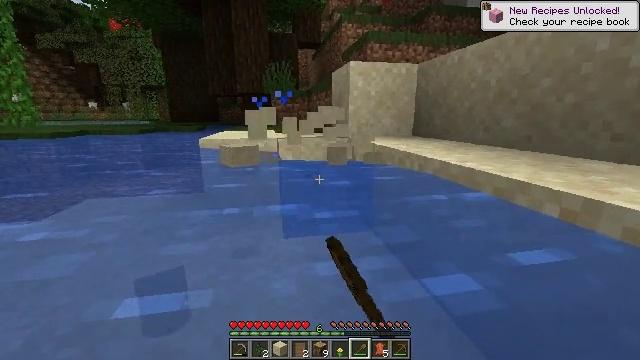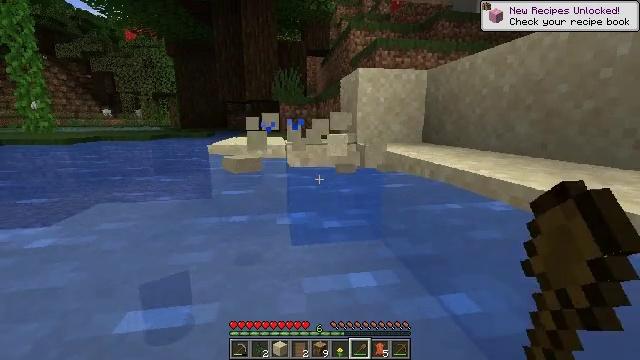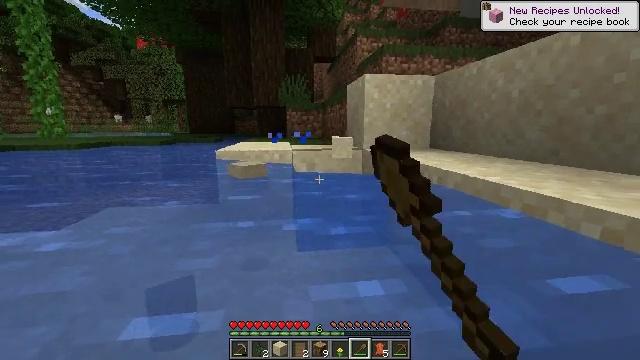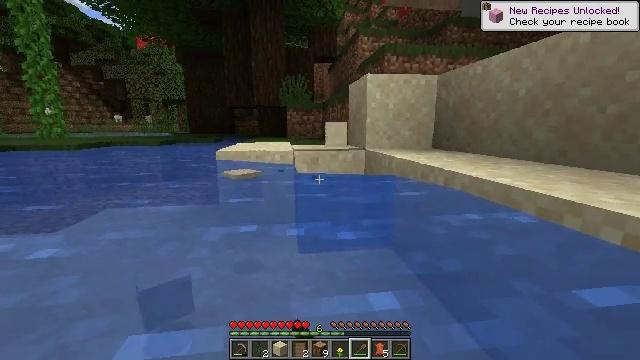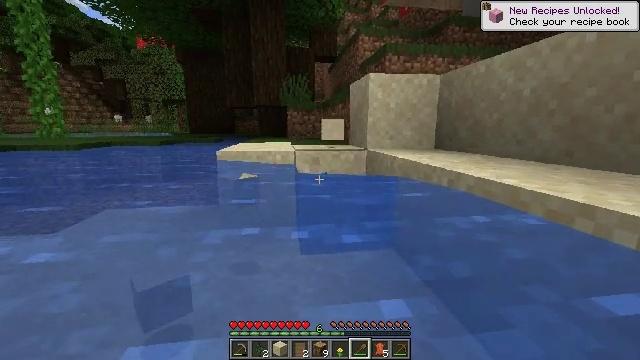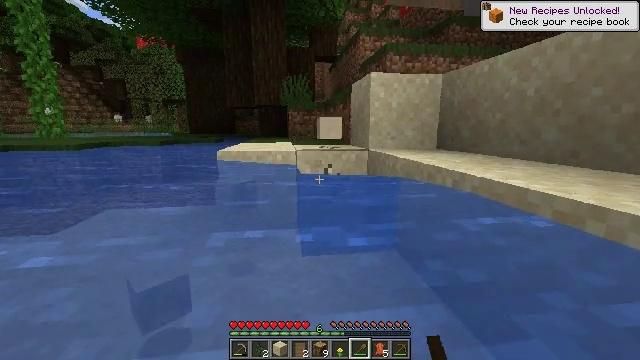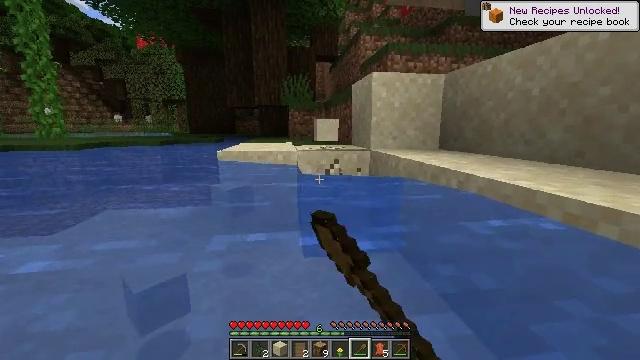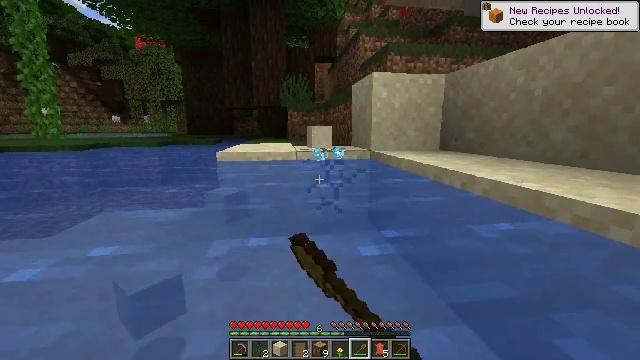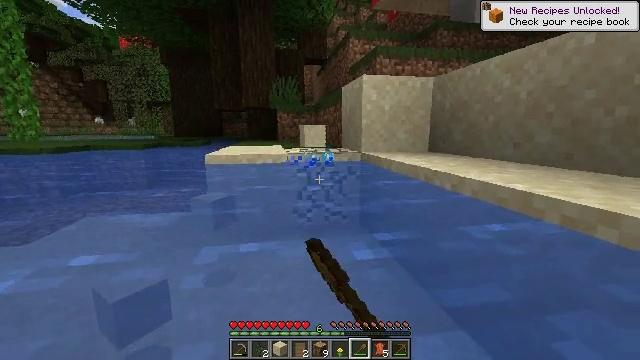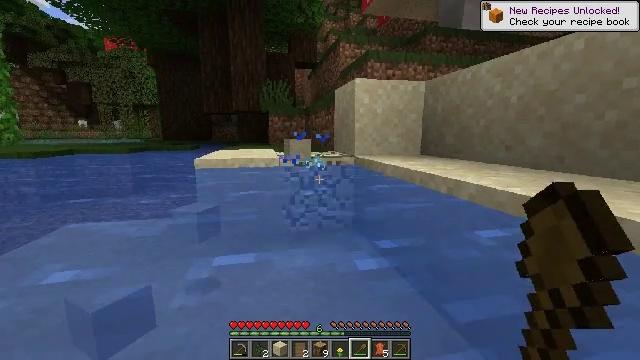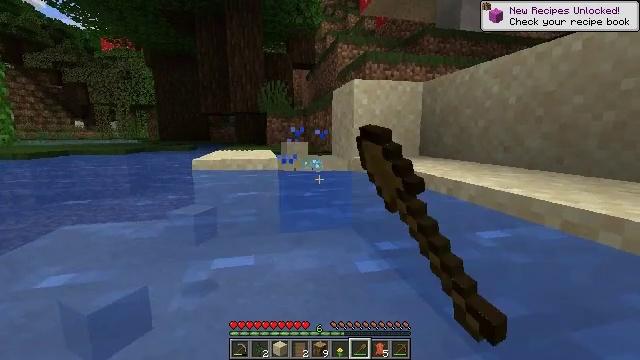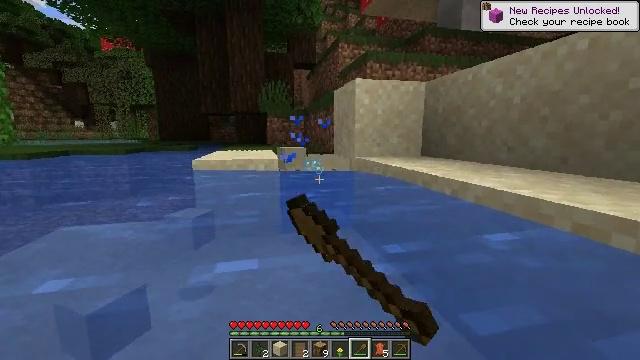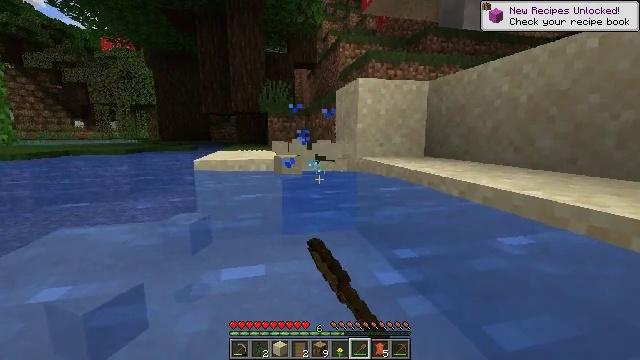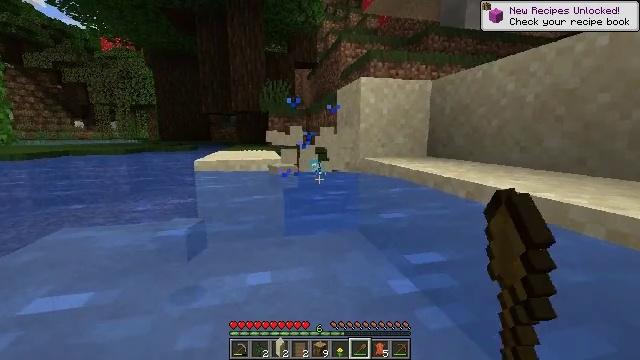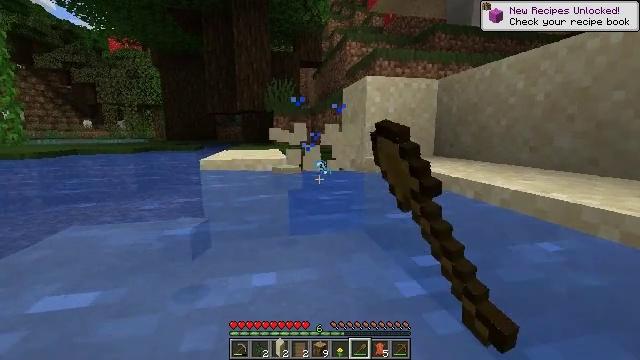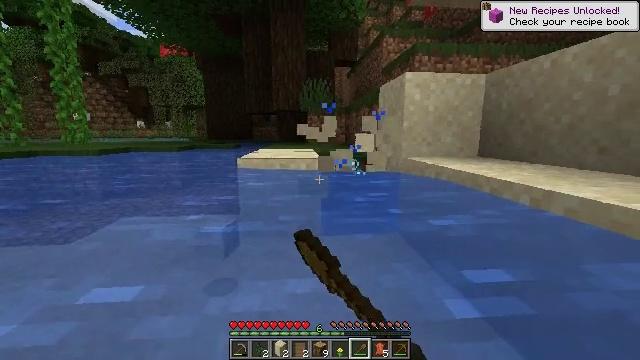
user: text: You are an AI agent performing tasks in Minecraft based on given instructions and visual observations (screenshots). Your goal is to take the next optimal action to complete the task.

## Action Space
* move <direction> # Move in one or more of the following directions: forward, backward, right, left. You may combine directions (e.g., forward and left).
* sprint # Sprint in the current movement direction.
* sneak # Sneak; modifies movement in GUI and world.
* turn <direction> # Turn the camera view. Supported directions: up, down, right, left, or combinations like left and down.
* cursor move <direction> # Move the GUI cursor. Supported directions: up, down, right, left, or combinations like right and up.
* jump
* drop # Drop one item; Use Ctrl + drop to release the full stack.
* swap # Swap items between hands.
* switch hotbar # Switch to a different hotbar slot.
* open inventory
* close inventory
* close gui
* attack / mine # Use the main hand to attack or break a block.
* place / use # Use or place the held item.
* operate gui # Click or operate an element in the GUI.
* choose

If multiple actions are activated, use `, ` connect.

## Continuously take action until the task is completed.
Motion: motion action
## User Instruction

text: Attack the ground to gather sand.
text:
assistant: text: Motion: move forward and move left, sneak, turn left and up, attack / mine
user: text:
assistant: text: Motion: move forward and move left, sneak, turn left and up, attack / mine
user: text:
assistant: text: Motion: move forward and move left, sneak, attack / mine
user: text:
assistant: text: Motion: move forward and move left, sneak, attack / mine
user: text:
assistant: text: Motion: move forward and move left, sneak, attack / mine
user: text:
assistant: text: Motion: move forward, sneak, attack / mine
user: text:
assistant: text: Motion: move forward, sneak, attack / mine
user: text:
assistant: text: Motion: move forward and move left, sneak, turn right, attack / mine
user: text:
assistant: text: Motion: move forward and move left, sneak, turn right, attack / mine
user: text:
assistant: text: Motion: move forward and move left, sneak, attack / mine
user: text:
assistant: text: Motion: move forward and move left, sneak, attack / mine
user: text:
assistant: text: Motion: move forward, sneak, attack / mine
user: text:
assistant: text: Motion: move forward, sneak, attack / mine
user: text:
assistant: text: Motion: move forward, sneak, turn left, attack / mine
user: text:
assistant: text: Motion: move forward and move left, sneak, turn left, attack / mine
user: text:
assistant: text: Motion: move forward and move left, sneak, turn left, attack / mine
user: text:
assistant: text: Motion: move forward and move left, sneak, attack / mine
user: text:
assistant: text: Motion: move forward and move left, sneak, attack / mine
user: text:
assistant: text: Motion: move forward and move left, sneak, attack / mine
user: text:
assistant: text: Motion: move forward, sneak, attack / mine
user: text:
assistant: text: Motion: move forward, sneak, attack / mine
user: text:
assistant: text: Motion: move forward and move left, sneak, attack / mine
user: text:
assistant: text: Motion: move forward and move left, sneak, attack / mine
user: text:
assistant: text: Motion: move forward and move left, sneak, attack / mine
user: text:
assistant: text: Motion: move forward and move left, sneak, attack / mine
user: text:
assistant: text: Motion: move forward and move left, sneak, attack / mine
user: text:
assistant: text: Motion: move forward and move left, sneak, attack / mine
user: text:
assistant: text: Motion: move forward and move left, sneak, attack / mine
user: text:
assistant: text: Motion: move forward and move left, sneak, attack / mine
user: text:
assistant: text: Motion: move forward, sneak, attack / mine